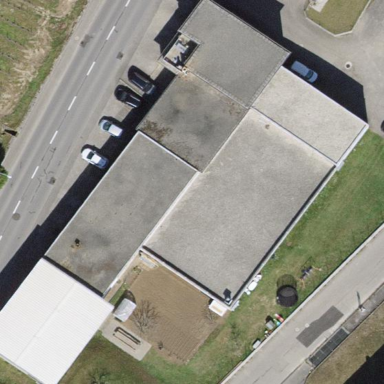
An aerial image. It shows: Industrial building.